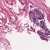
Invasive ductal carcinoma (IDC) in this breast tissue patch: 0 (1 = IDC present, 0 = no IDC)